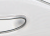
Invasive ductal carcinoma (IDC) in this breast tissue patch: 0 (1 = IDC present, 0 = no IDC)